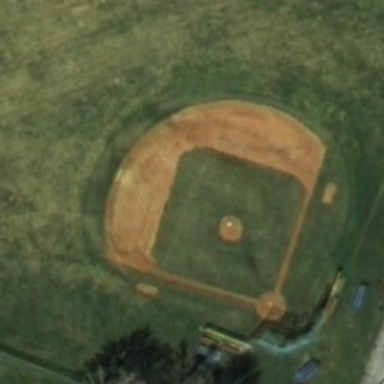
This is a old baseball diamond .